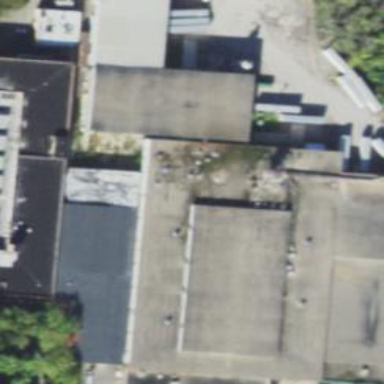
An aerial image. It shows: Industrial building.